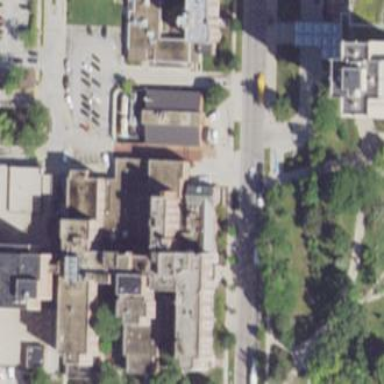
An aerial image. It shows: Part of the university building functions as hospital.